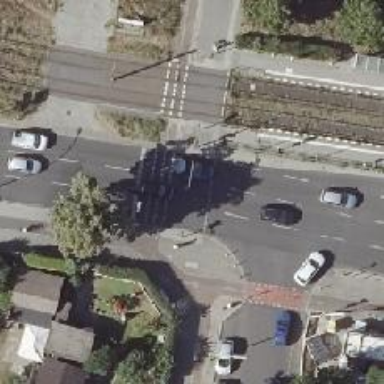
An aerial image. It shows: Crossing with traffic signals.